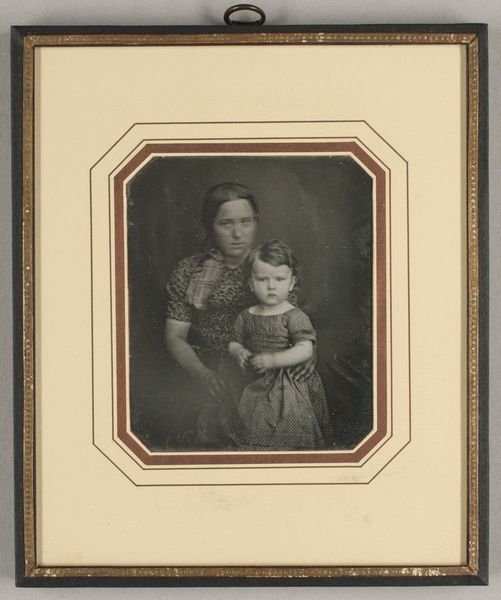
Titel: Bruno Stelzner mit seiner Kinderfrau Anna
Künstler: Carl Ferdinand Stelzner
Standort: Hamburg
Institution: Museum für Kunst und Gewerbe Hamburg
Schlagwörter: weiß, mädchen, braun, frau, kleid, schwarz, rahmen, portrait, porträt, figur, haare, kind, mutter, person, junge, foto, fotografie, photographie, doppelbildnis, doppelportrait, photo, lichtbild, daguerreotypie, historische, bildwerke, angewandte und bildende kunst, hessische systematik, persönlichkeit, porträtfotografie, porträtphotographie, hüftbild, doppelporträt, kindermädchen